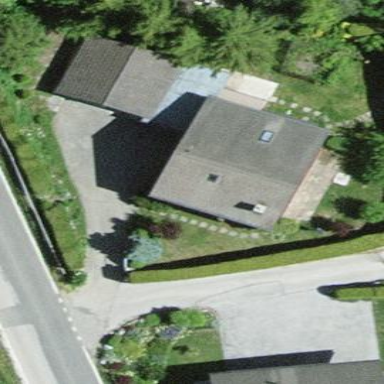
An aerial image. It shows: Residential building.